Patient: sex F, age 36
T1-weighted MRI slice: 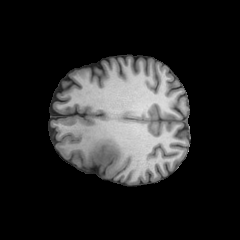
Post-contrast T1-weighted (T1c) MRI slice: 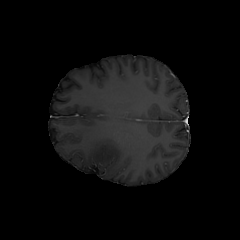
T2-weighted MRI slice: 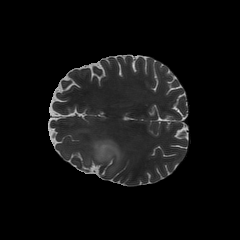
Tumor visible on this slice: yes
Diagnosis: Astrocytoma, IDH-mutant
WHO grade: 3